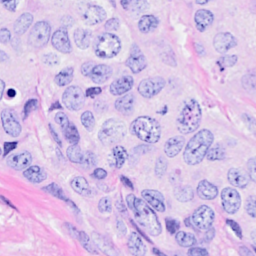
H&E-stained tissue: Breast